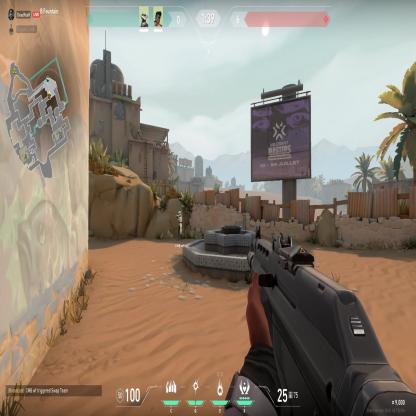
Label: teammate